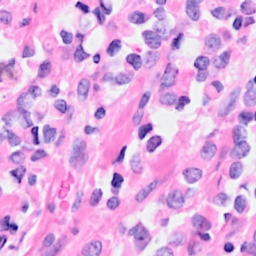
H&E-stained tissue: Breast